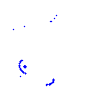
Particle: kaon